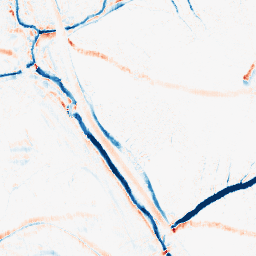
Category: morphological
Decomposition family: morphological_ellipse
Decomposition parameters: operation: average
width: 10
height: 5
Upsampling method: bicubic
Upsampling parameters: scale: 4
Upsampling scale: 4